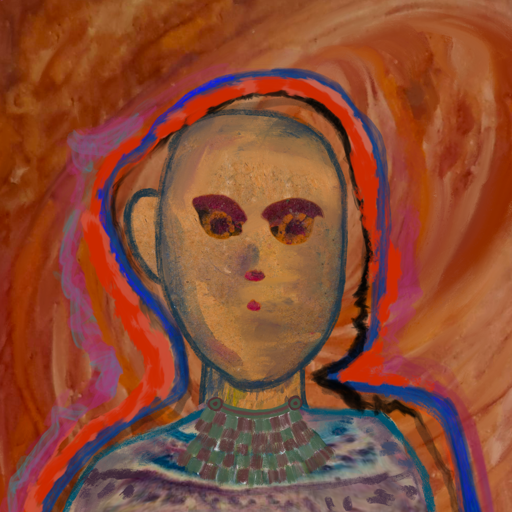
Background: Pious_Lady, Head And Neck Front: In_The_Sun, Face Front: Doll, Bust: HillGirl, Hair Front: Experience, Head Accessory: Blank, Second Necklace: After_Raid, Necklace: Blank, Baby: Blank